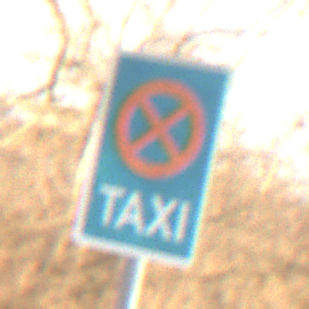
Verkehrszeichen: Taxenstand
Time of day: SunriseSunset
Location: Outdoor (Nature)
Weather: PartlyCloudy
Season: NotSpecified
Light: Natural